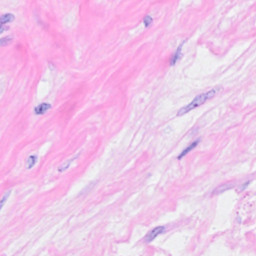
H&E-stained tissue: Breast